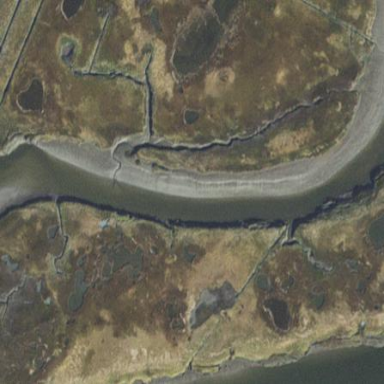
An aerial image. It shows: Isolated dwelling located near saltmarsh wetland.